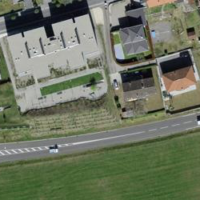
EUNIS habitat code: 54
Species observed at this site:
Sporobolus indicus